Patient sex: M
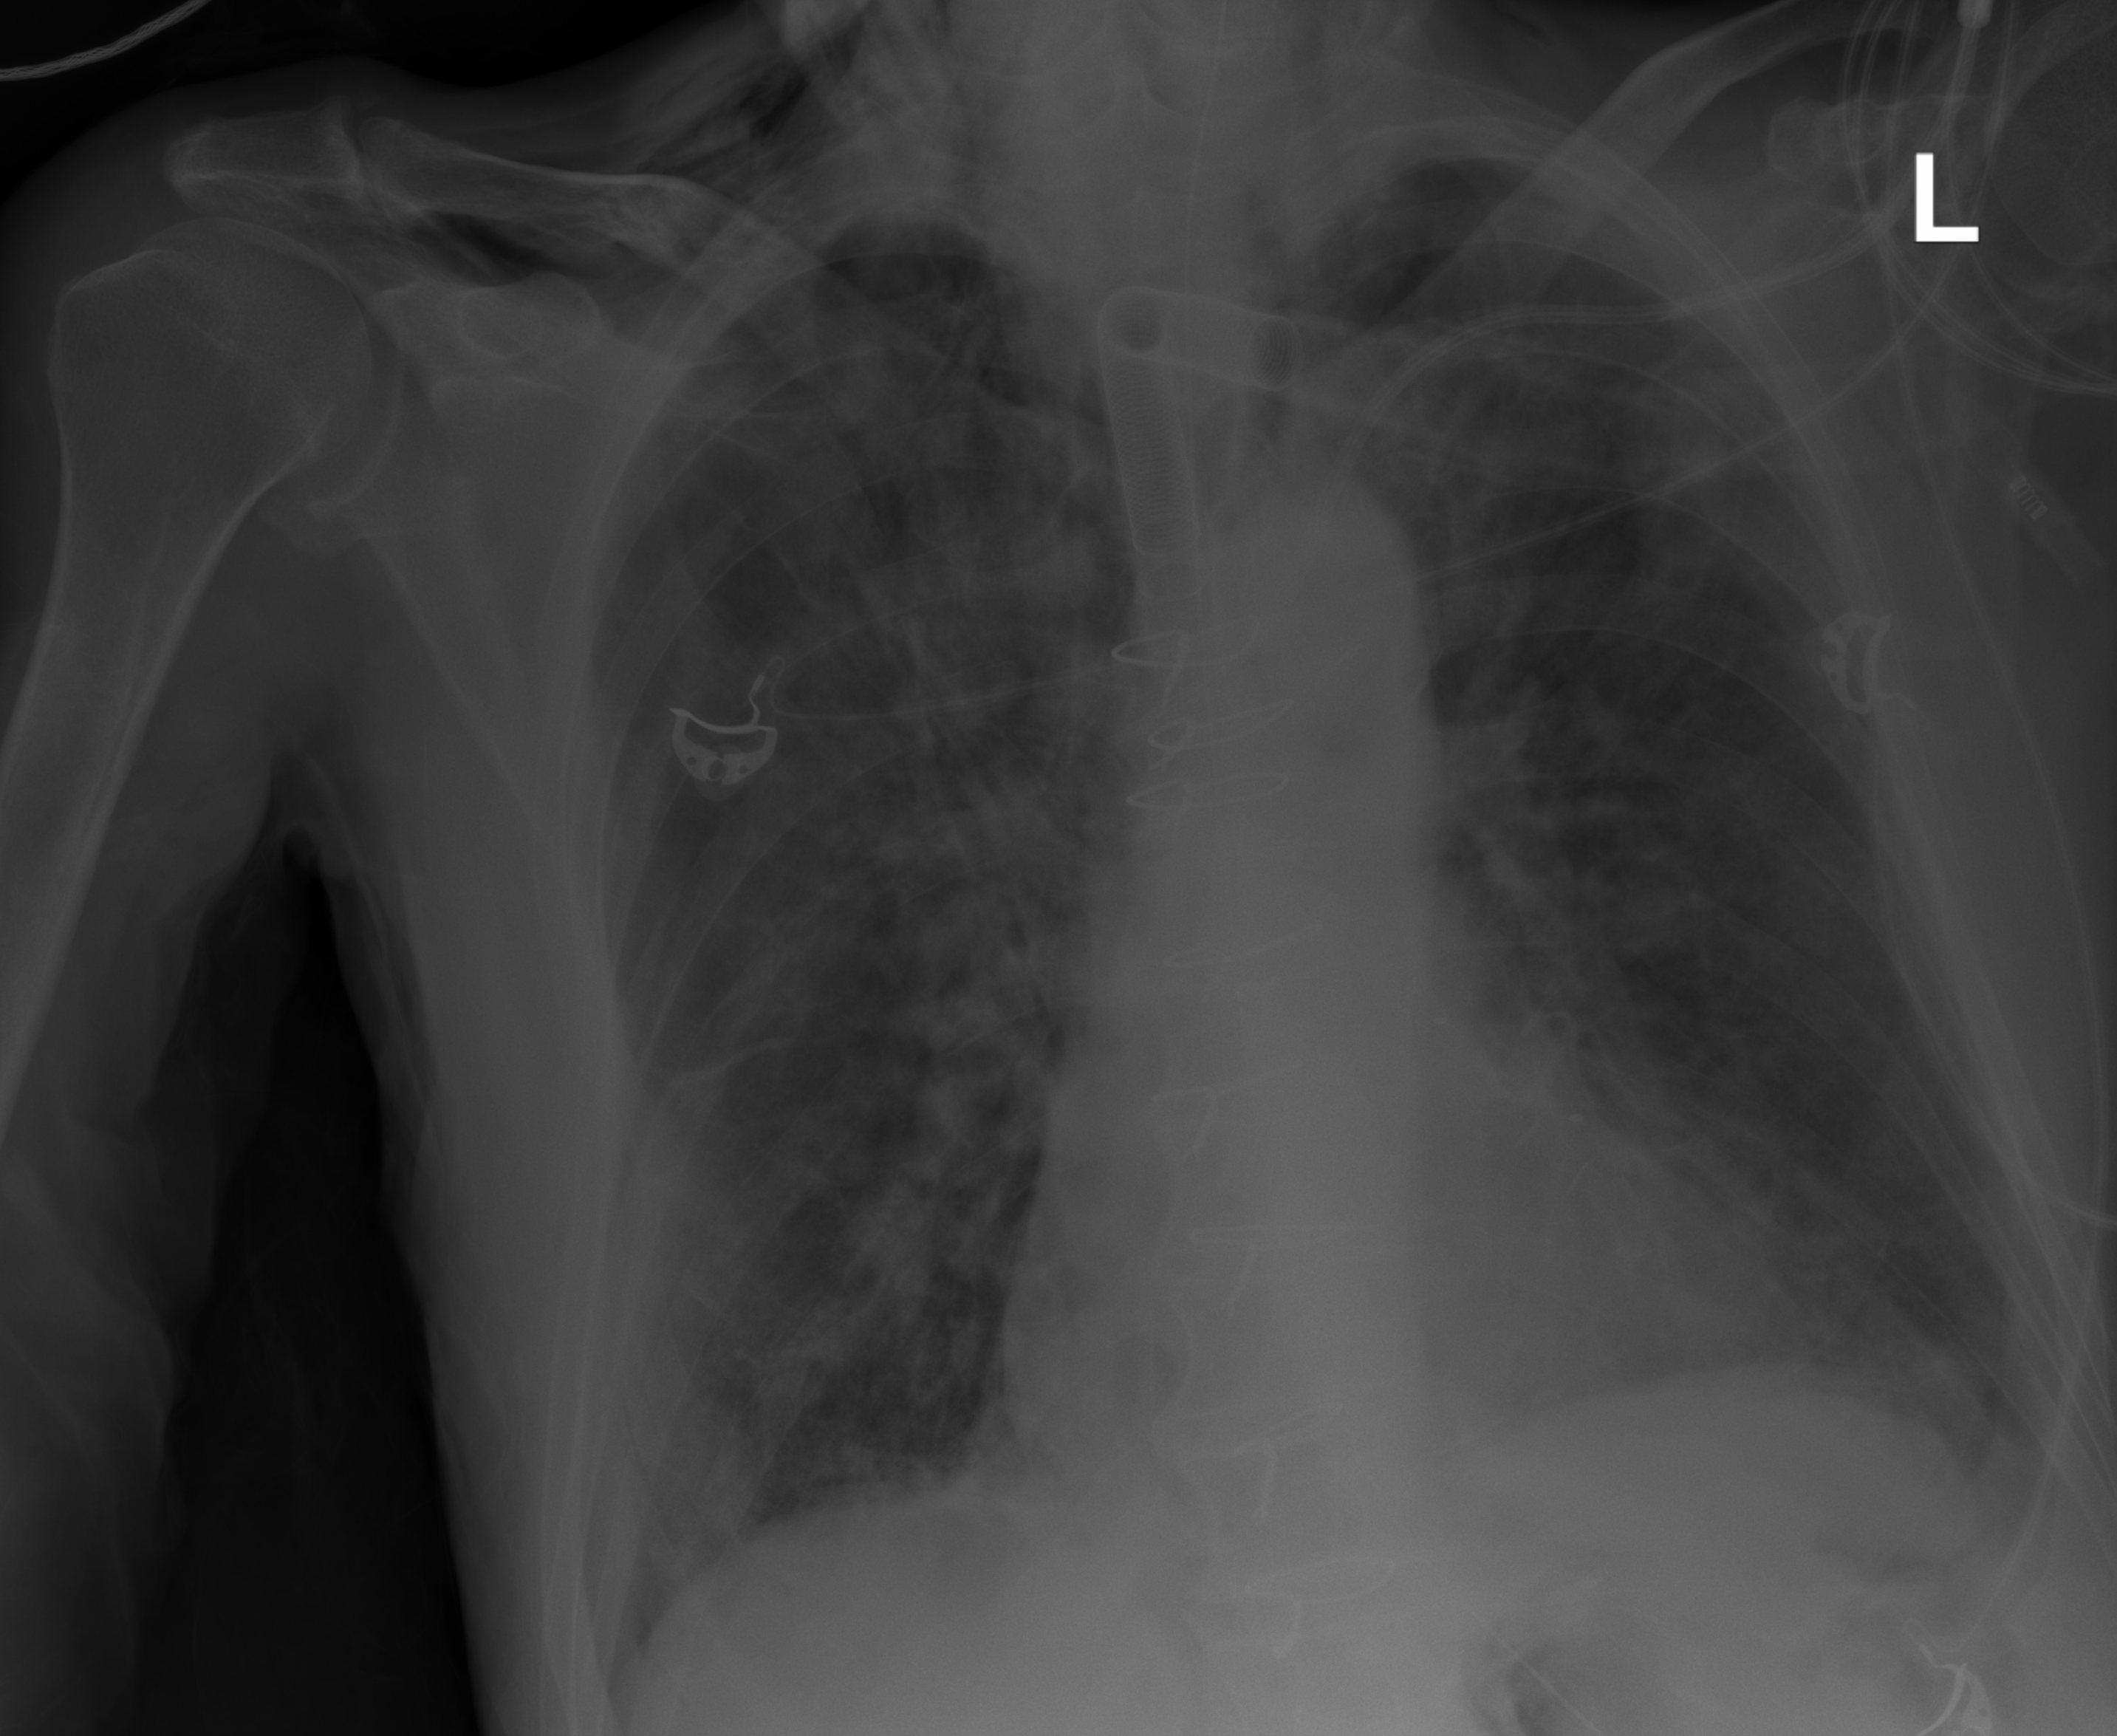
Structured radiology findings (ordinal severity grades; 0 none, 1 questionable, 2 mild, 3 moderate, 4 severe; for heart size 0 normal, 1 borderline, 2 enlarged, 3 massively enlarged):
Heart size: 0
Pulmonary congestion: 2
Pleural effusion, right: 0
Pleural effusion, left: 0
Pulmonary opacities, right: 2
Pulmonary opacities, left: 0
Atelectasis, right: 2
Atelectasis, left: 2